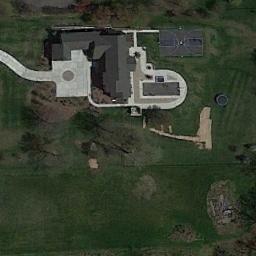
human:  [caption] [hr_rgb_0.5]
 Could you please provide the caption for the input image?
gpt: In a sparse residential area there are two gray houses surrounded by grass and a road .

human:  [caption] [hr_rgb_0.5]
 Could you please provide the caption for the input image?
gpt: The sparse residential is surrounded by grass .

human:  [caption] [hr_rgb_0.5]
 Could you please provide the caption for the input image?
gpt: Here is a gorgeous home with a trail behind and a row of trees in front .

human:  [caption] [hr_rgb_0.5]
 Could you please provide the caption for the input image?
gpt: The sparse residential is on the grass next to some trees .

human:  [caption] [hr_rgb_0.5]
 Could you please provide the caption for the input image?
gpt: A sparse residential area with a black building on the green meadow .